Question: I have one table with 10 rows. I want to sum the values in a particular column. But I want to exclude all the negative numbers.
How can I sum just the positive numbers and ignore the negative numbers?
This is my pictures example:

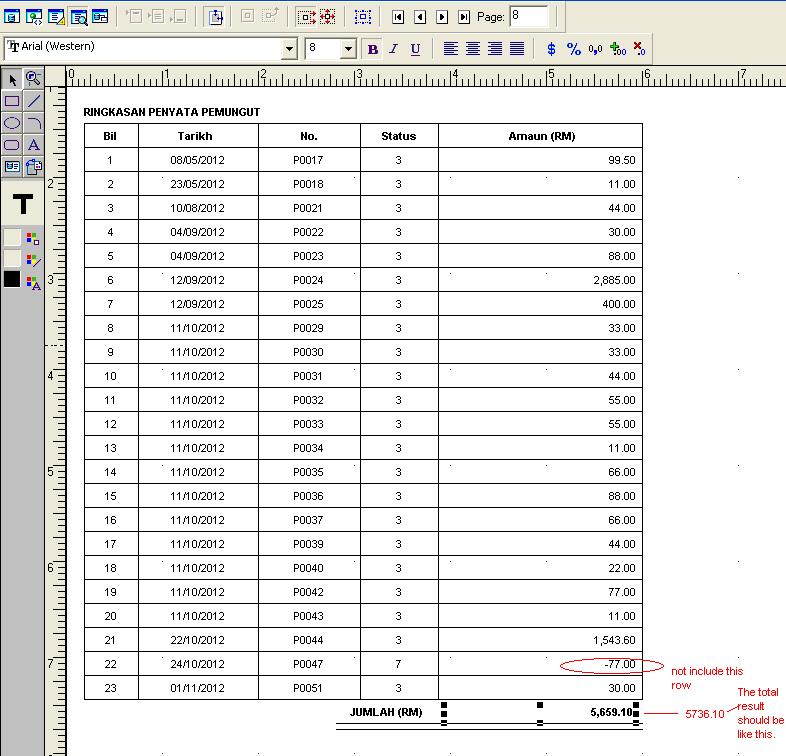
Answer: You can do something like
'''
SELECT SUM( case when column_name > 0
then column_name
else 0
end ) sum_of_non_negative
FROM table_name
'''